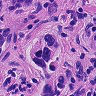
Metastatic tissue present: yes